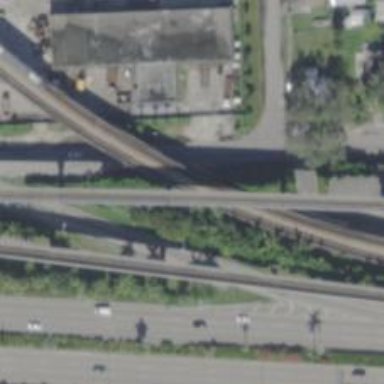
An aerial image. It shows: Bridge with electrified rail.